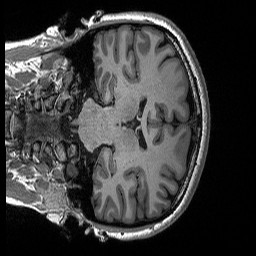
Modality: T1w
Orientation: coronal
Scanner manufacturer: siemens
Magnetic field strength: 3 T
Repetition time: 2.3 s
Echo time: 0.00288 s